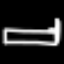
Label: bed